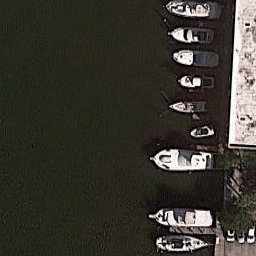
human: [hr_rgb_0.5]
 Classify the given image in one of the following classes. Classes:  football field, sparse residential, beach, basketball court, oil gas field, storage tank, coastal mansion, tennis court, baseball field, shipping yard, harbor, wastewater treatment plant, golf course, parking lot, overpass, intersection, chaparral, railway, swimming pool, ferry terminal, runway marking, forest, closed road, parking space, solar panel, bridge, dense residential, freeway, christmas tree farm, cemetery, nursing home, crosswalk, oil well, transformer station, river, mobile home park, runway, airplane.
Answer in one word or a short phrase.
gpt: harbor